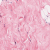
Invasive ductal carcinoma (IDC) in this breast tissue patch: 0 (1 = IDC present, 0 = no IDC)